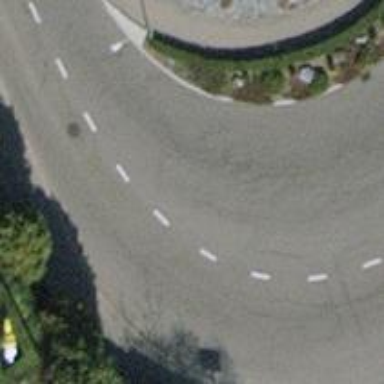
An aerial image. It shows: Secondary road with separate asphalt sidewalks.